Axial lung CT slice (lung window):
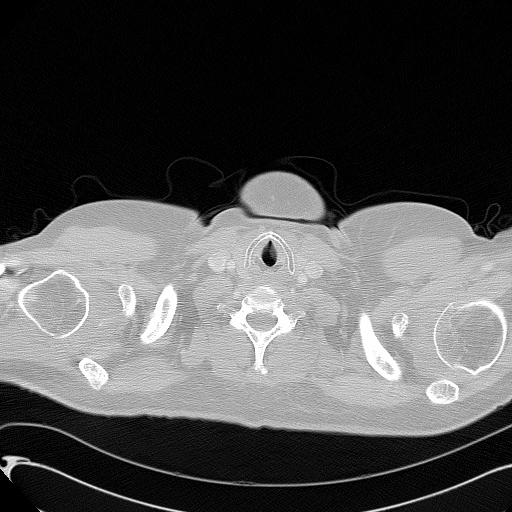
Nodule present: no